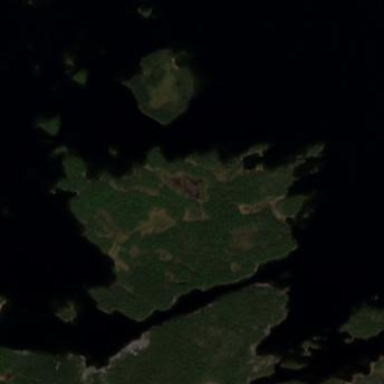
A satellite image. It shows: Island.